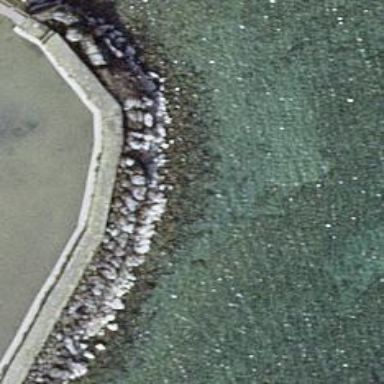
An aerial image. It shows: Breakwater structure.